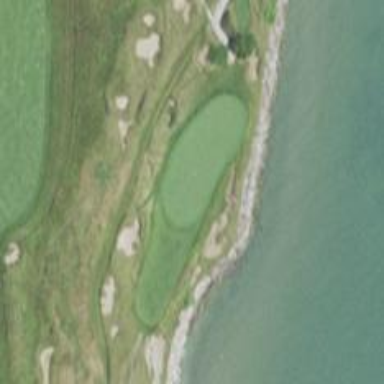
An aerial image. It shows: View of golf hole.